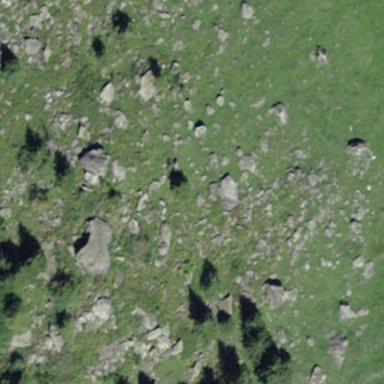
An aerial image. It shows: Natural scree.